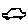
Label: car